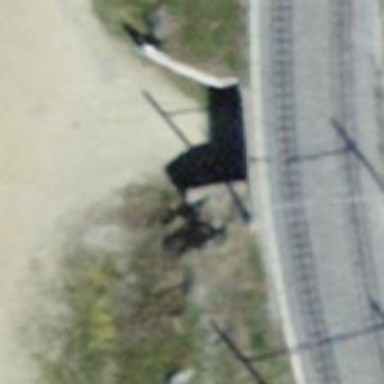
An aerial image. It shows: Retaining wall.